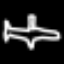
Label: airplane